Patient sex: F
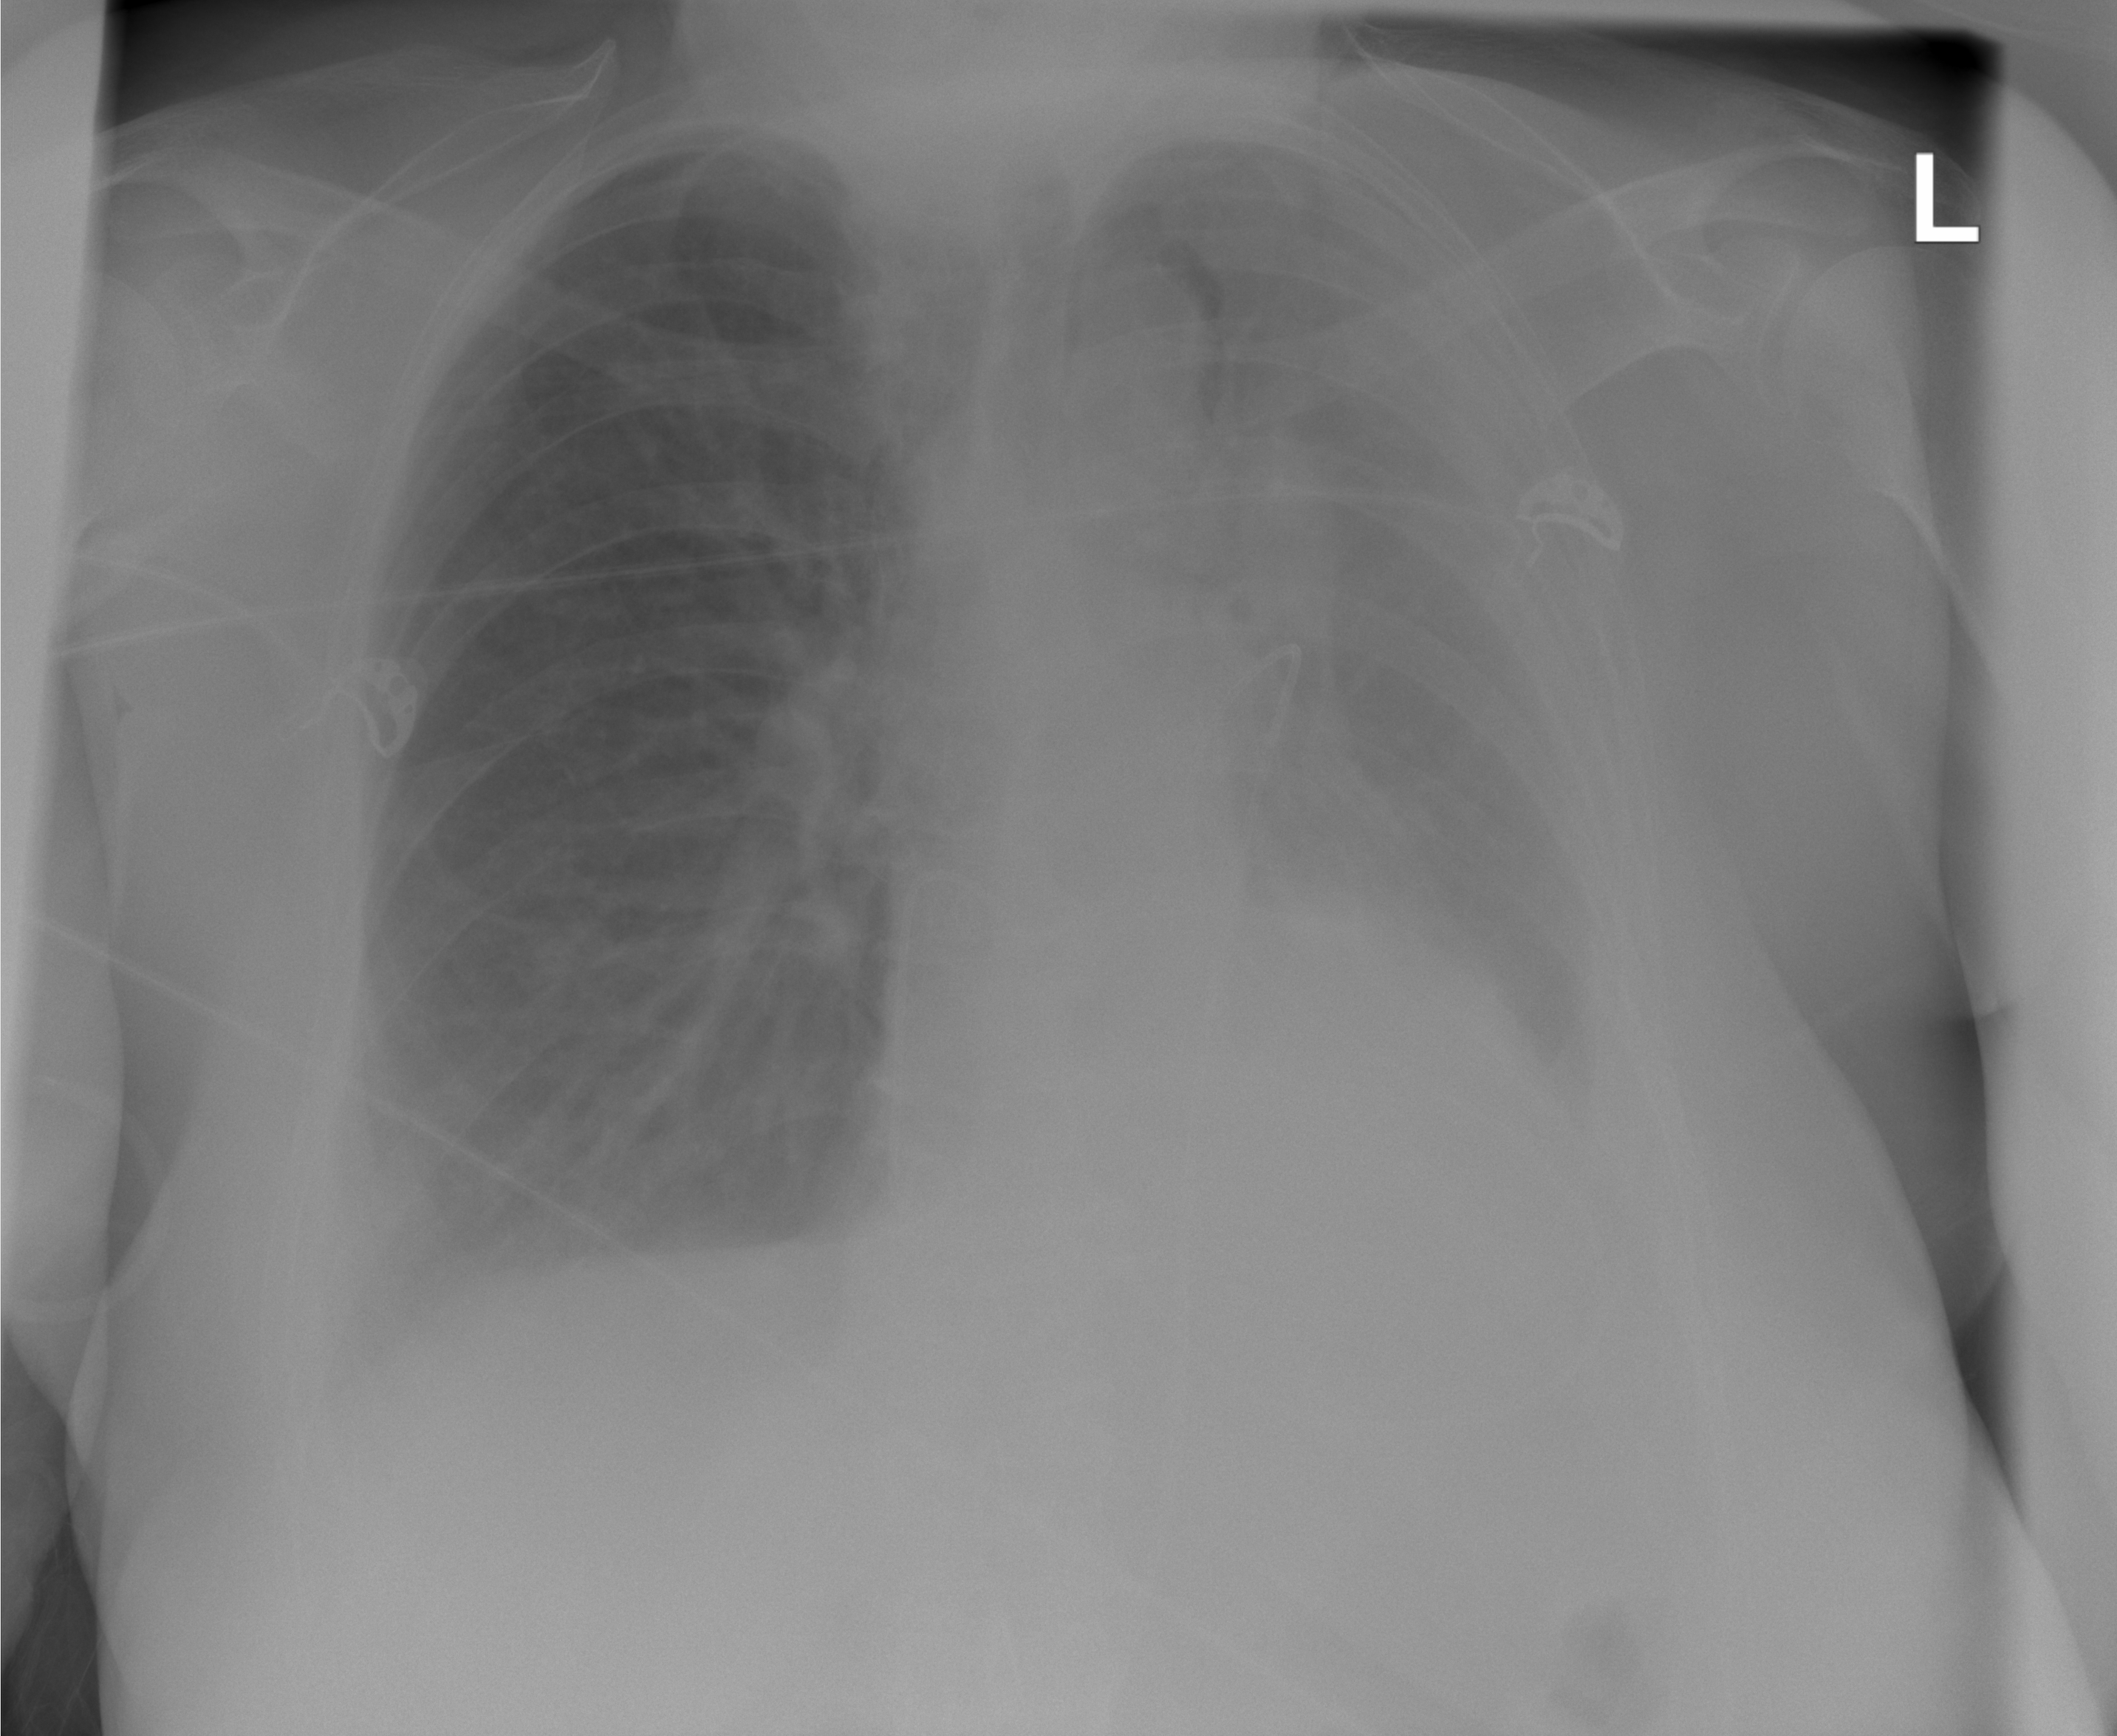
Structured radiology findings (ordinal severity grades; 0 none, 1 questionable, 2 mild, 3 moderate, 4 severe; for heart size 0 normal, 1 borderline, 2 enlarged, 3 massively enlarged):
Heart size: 0
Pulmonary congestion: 0
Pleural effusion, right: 0
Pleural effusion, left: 2
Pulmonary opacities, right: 0
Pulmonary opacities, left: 0
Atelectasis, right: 1
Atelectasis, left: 3